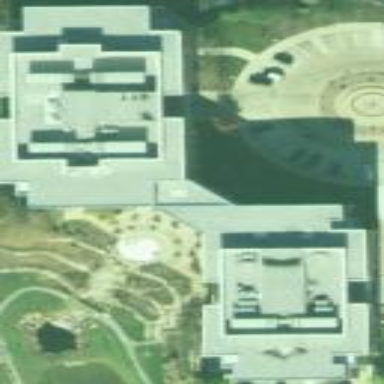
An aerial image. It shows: Office building.